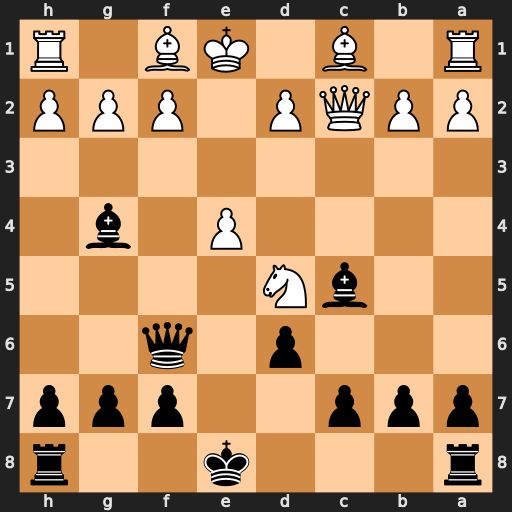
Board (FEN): r3k2r/ppp2ppp/3p1q2/2bN4/4P1b1/8/PPQP1PPP/R1B1KB1R
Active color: b
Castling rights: KQkq
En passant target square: -
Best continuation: Qxf2#